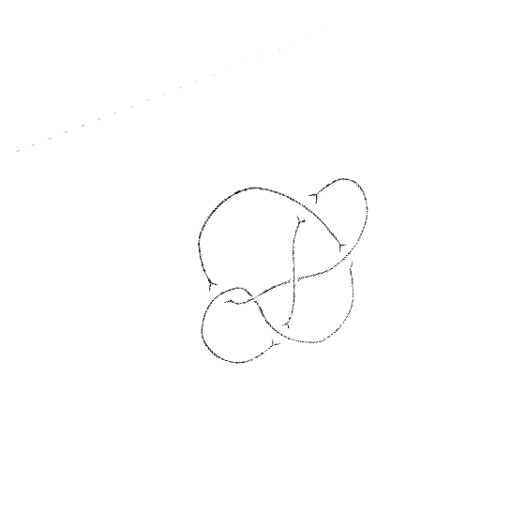
Crossing number: 6